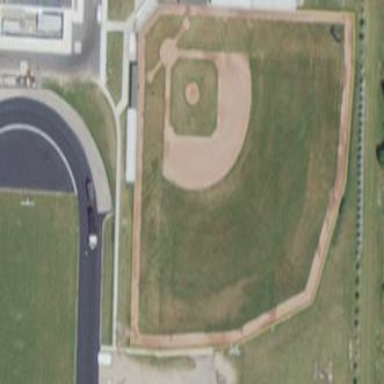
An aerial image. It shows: Baseball pitch for leisure land activities.